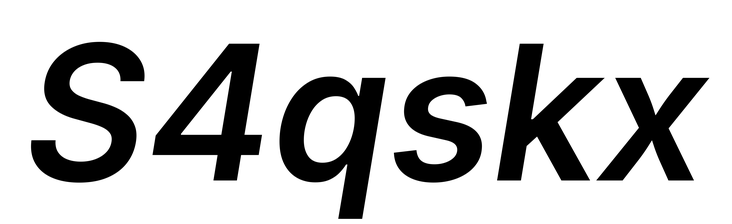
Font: Inter-Italic_SemiBold_Italic